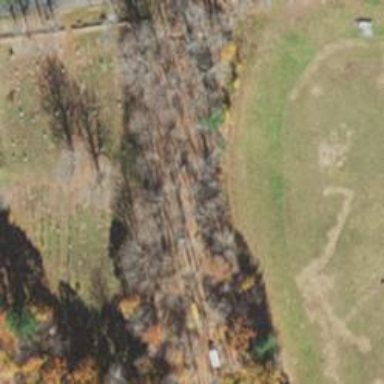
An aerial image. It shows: Cemetery.